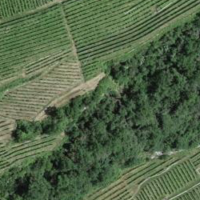
EUNIS habitat code: 40
Species observed at this site:
Silene nutans